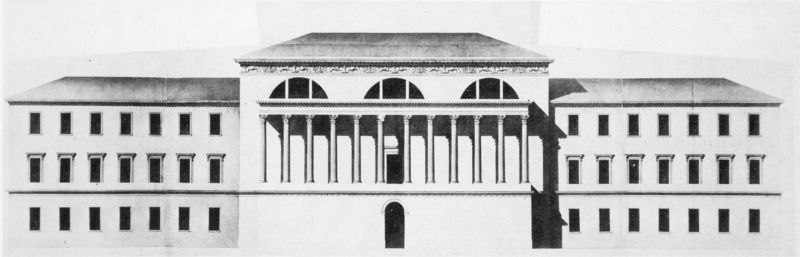
Titel: Residenz in München, Fassadenaufriss Ostseite
Künstler: Carl von Fischer
Standort: München
Institution: Architektursammlung der Technischen Universität
Schlagwörter: flügel, schatten, weiß, fenster, grau, schwarz, skizze, stützen, säule, säulen, terasse, tür, zeichnung, dach, gebäude, haus, muster, architektur, flach, sonne, drei, klassizismus, theater, front, balkon, relief, ansicht, bogen, fassade, italien, dächer, giebel, grafik, rundbogen, seitenansicht, verzierung, tor, halle, foto, bögen, eingang, arkade, kolonnade, eckig, fensterrahmen, rechteck, palast, palazzo, stockwerk, symmetrisch, druck, schnitt, schwarz weiß, seite, entwurf, architrav, arkaden, kapitelle, kapitell, halbrund, segmentbogen, fries, villa, sims, gesims, risalit, triforium, residenz, portikus, antik, profan, rundbögen, häuserfassade, konstruktion, rechteckig, schräge, historismus, plan, breit, westen, gelagert, stockwerke, symetrisch, bau, dreiteilig, säulenhalle, klassizistisch, säulengang, bauwerk, aufriss, kollonade, mittelrisalit, mittelbau, piano nobile, dreidimensional, dreidimensionalität, romanisch, superposition, säulenordnung, repräsentativ, säulenreihe, kolonade, first, kolonnaden, fensterfront, dreizonig, duce, faschismus, italie, kolonaden, segmentbögen, verwaltung, verteidigung, sälen, escher, dreiflügel, auszeichnung, gelerie, 3d, tuskischer ordnung, tuskische ordnung, dunkel schwarz, haus schatten